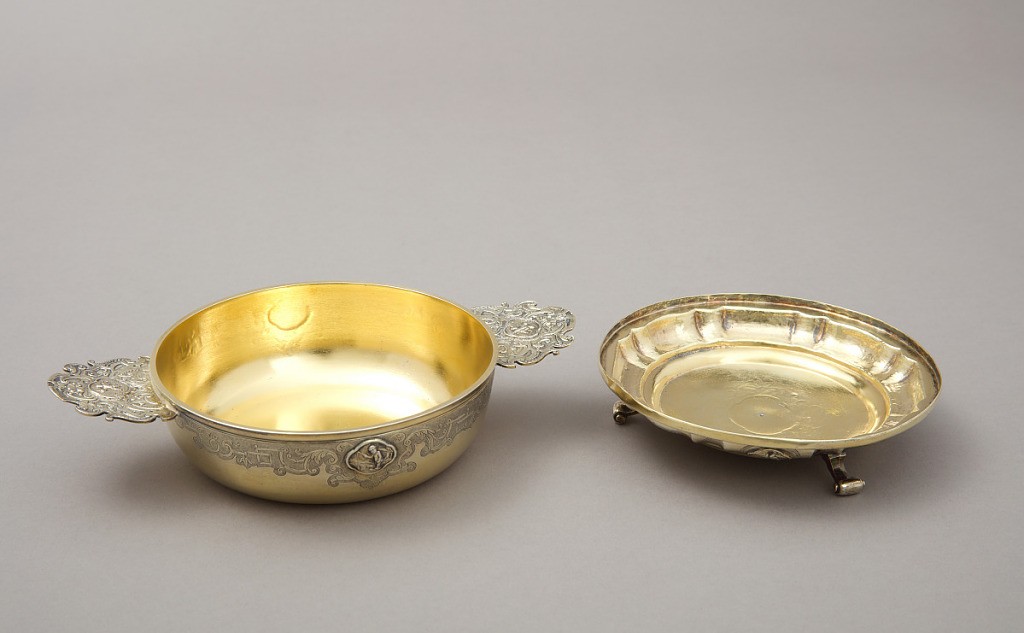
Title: Double-Handled Porringer (Écuelle)
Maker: Johann Erhard Heuglin II, German, 1687 – 1757
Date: ca. 1725
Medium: silver, gold
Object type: porringer
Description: a) Bowl with engraved strapwork and four-lobed medallions. Shaped relief-cast handles, also with medallions. b) Domed cover, with strapwork-engraved gadrooned sides and small medallions; on top, medallion with Africa, surrounded by engraving; three scrolled feet.